Question: I'm attempting to implement a gaussian blur method for a library of mine based on an article and sample at <URL>
For some reason I keep getting a black border around my generated images that encroaches on the original image as shown below.

The border thickness increases as the Gaussian kernel length increases. This image was generated with a matrix of 15x15.
Can anyone shed any light as to what might be happening?
My code; apologies for the length:
'''
/// <summary>
/// Processes the image.
/// </summary>
/// <param name="factory">The the current instance of the
/// <see cref="T:ImageProcessor.ImageFactory" /> class containing
/// the image to process.</param>
/// <returns>
/// The processed image from the current instance of the
/// <see cref="T:ImageProcessor.ImageFactory" /> class.
/// </returns>
public Image ProcessImage(ImageFactory factory)
{
Bitmap newImage = null;
Bitmap image = (Bitmap)factory.Image;
try
{
double[,] filterMatrix = this.Calculate((int)this.DynamicParameter, 10);
// We could implement factor and bias here as parameters if
// we move this to a separate method.
const double Factor = 1;
const double Bias = 0;
BitmapData sourceData = image.LockBits(
new Rectangle(0, 0, image.Width, image.Height),
ImageLockMode.ReadOnly,
PixelFormat.Format32bppArgb);
byte[] pixelBuffer = new byte[sourceData.Stride * sourceData.Height];
byte[] resultBuffer = new byte[sourceData.Stride * sourceData.Height];
Marshal.Copy(sourceData.Scan0, pixelBuffer, 0, pixelBuffer.Length);
image.UnlockBits(sourceData);
int filterWidth = filterMatrix.GetLength(1);
int filterHeight = filterMatrix.GetLength(0);
int filterOffsetWidth = (filterWidth - 1) / 2;
int filterOffsetHeight = (filterHeight - 1) / 2;
for (int offsetY = filterOffsetHeight; offsetY < image.Height - filterOffsetHeight; offsetY++)
{
for (int offsetX = filterOffsetWidth; offsetX < image.Width - filterOffsetWidth; offsetX++)
{
double blue = 0;
double green = 0;
double red = 0;
int byteOffset = (offsetY * sourceData.Stride) + (offsetX * 4);
for (int filterY = -filterOffsetWidth; filterY <= filterOffsetWidth; filterY++)
{
for (int filterX = -filterOffsetWidth; filterX <= filterOffsetWidth; filterX++)
{
int calcOffset = byteOffset + (filterX * 4) + (filterY * sourceData.Stride);
blue += pixelBuffer[calcOffset]
* filterMatrix[filterY + filterOffsetWidth, filterX + filterOffsetWidth];
green += pixelBuffer[calcOffset + 1]
* filterMatrix[filterY + filterOffsetWidth, filterX + filterOffsetWidth];
red += pixelBuffer[calcOffset + 2]
* filterMatrix[filterY + filterOffsetWidth, filterX + filterOffsetWidth];
}
}
blue = (Factor * blue) + Bias;
green = (Factor * green) + Bias;
red = (Factor * red) + Bias;
blue = blue > 255 ? 255 : (blue < 0 ? 0 : blue);
green = green > 255 ? 255 : (green < 0 ? 0 : green);
red = red > 255 ? 255 : (red < 0 ? 0 : red);
resultBuffer[byteOffset] = (byte)blue;
resultBuffer[byteOffset + 1] = (byte)green;
resultBuffer[byteOffset + 2] = (byte)red;
resultBuffer[byteOffset + 3] = 255;
}
}
// ReSharper disable once UseObjectOrCollectionInitializer
newImage = new Bitmap(image.Width, image.Height, PixelFormat.Format32bppArgb);
newImage.Tag = image.Tag;
BitmapData resultData = newImage.LockBits(
new Rectangle(0, 0, newImage.Width, newImage.Height),
ImageLockMode.WriteOnly,
PixelFormat.Format32bppArgb);
Marshal.Copy(resultBuffer, 0, resultData.Scan0, resultBuffer.Length);
newImage.UnlockBits(resultData);
image.Dispose();
image = newImage;
// Save the image to ensure that nothing else is going on downstream.
newImage.Save("C:\Users\James\Desktop\image.jpg", ImageFormat.Jpeg);
}
catch
{
if (newImage != null)
{
newImage.Dispose();
}
}
return image;
}
'''
'''
/// <summary>
/// Calculates a Gaussian kernel with the given .
/// </summary>
/// <param name="length">
/// The length.
/// </param>
/// of the kernel to produce
/// <param name="weight">
/// The weight of the kernel.
/// </param>
/// <returns>
/// The <see><cref>double[,]</cref></see> containing the Gaussian kernel.
/// </returns>
private double[,] Calculate(int length, double weight)
{
double[,] kernel = new double[length, length];
double sumTotal = 0;
int kernelRadius = length / 2;
double calculatedEuler = 1.0 /
(2.0 * Math.PI * Math.Pow(weight, 2));
for (int filterY = -kernelRadius;
filterY <= kernelRadius; filterY++)
{
for (int filterX = -kernelRadius; filterX <= kernelRadius; filterX++)
{
double distance = ((filterX * filterX) + (filterY * filterY)) / (2 * (weight * weight));
kernel[filterY + kernelRadius,
filterX + kernelRadius] =
calculatedEuler * Math.Exp(-distance);
sumTotal += kernel[filterY + kernelRadius,
filterX + kernelRadius];
}
}
for (int y = 0; y < length; y++)
{
for (int x = 0; x < length; x++)
{
kernel[y, x] = kernel[y, x] *
(1.0 / sumTotal);
}
}
return kernel;
}
'''
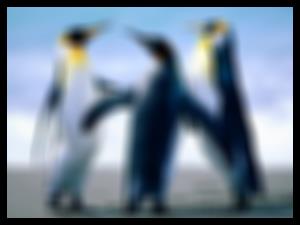
Answer: You have a black border, because you're not rendering any pixels there.
'''
int filterOffsetWidth = (filterWidth - 1) / 2;
int filterOffsetHeight = (filterHeight - 1) / 2;
for (int offsetY = filterOffsetHeight;
offsetY < image.Height - filterOffsetHeight;
offsetY++)
{
for (int offsetX = filterOffsetWidth;
offsetX < image.Width - filterOffsetWidth;
offsetX++)
'''
If you want the black border to be removed, you'll have to calculate some values for 'offsetY < filterOffsetHeight'and so on as well.
UPDATE:
So, for a matrix size of 15, 'filterOffsetHeight' will be 7. Your outer loop starts at 'offsetY = 7' and you never calculate any values for row 0 to 6. The pixels in that area will have their default values of '0' for red, green and blue, which shows up as a black border at the top of the image. The same thing happens at the other borders.
Obviously, you cannot just run your calculation in those borders. So you have two options: either crop your image, or use a different algorithm to calculate the borders. If you want to take the second option, the easiest is to assume that pixels outside the original image have the same color as the nearest pixel on the image border.